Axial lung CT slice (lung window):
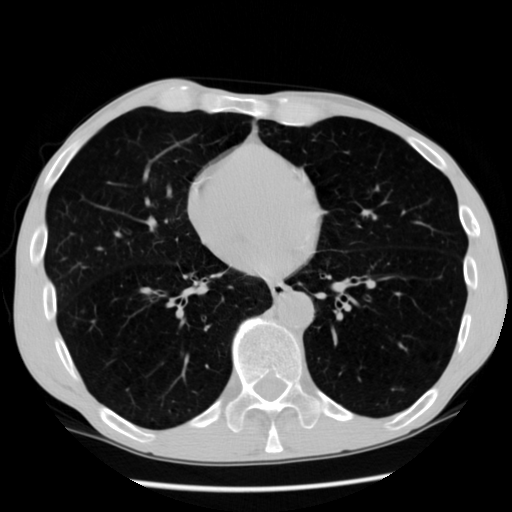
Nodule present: no